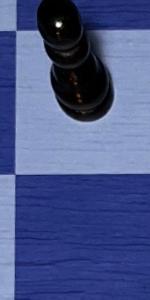
Label: Empty